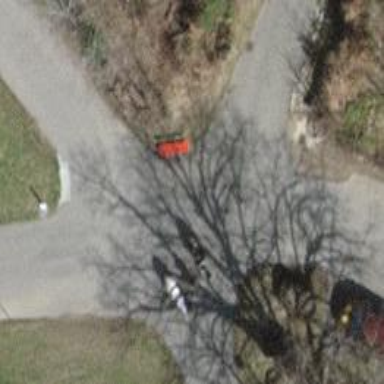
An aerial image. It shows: Red bench.